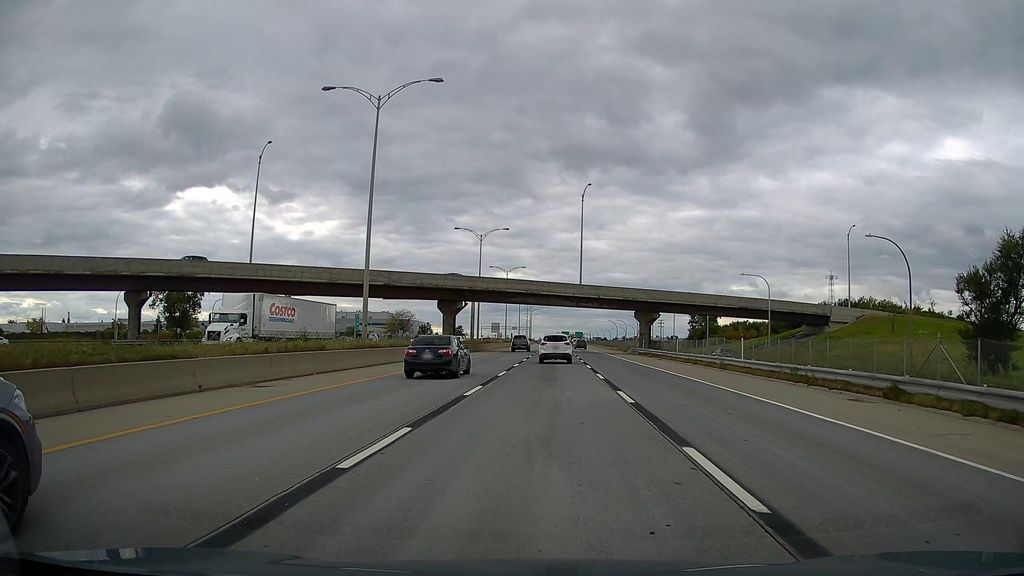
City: montreal